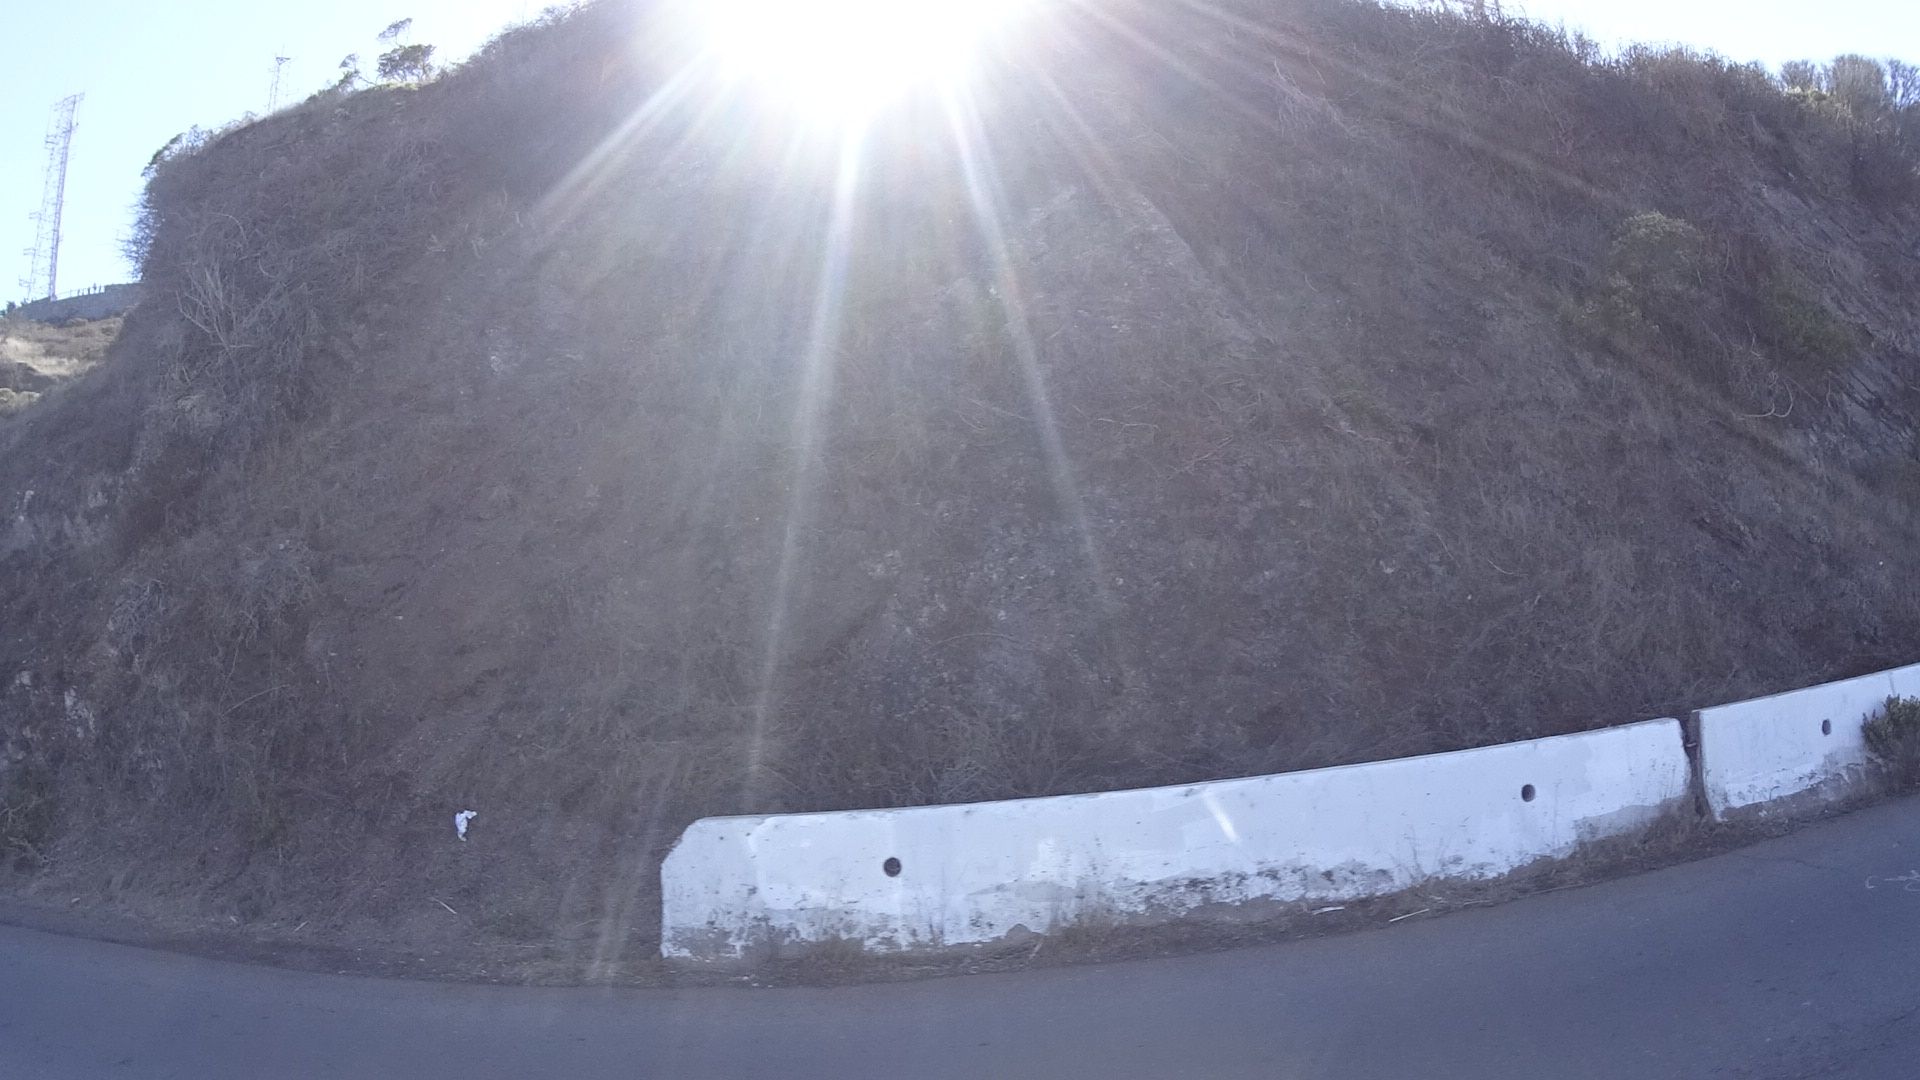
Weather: snowy
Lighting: day
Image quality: slightly poor
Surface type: driving surface
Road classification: cycleway, tertiary
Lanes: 2
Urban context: urban centre
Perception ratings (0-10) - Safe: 0.51, Lively: 1.22, Beautiful: 4.62, Boring: 5.9, Depressing: 9.01, Wealthy: 1.13